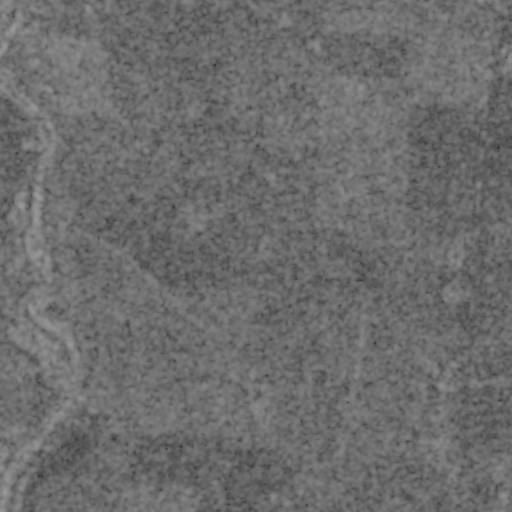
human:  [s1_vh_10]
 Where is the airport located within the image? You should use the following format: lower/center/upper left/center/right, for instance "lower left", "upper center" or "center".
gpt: The airport is located in the center right of the image.
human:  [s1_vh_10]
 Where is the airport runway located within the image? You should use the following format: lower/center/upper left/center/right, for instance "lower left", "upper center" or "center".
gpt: The airport runway is located in the center right of the image.
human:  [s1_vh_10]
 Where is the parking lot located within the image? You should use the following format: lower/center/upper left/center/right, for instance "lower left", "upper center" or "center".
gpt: The parking lot is located in the lower right of the image.
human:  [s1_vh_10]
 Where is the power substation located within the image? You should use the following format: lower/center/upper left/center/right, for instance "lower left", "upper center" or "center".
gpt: The power substation is located in the upper center of the image.
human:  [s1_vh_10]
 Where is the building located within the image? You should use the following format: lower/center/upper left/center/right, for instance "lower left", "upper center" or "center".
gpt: There is no building in the image.

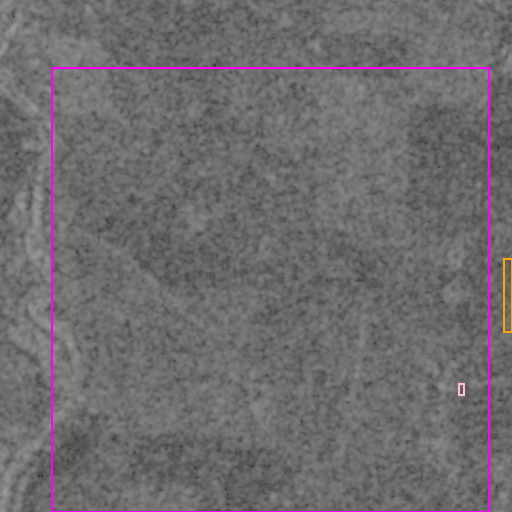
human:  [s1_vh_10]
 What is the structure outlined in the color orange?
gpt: The structure outlined in orange is an airport.
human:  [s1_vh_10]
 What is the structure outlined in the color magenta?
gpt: The structure outlined in magenta is a crop field.
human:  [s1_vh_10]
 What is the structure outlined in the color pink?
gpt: The structure outlined in pink is a parking lot.
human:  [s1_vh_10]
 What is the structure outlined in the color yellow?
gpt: There is no yellow outline.